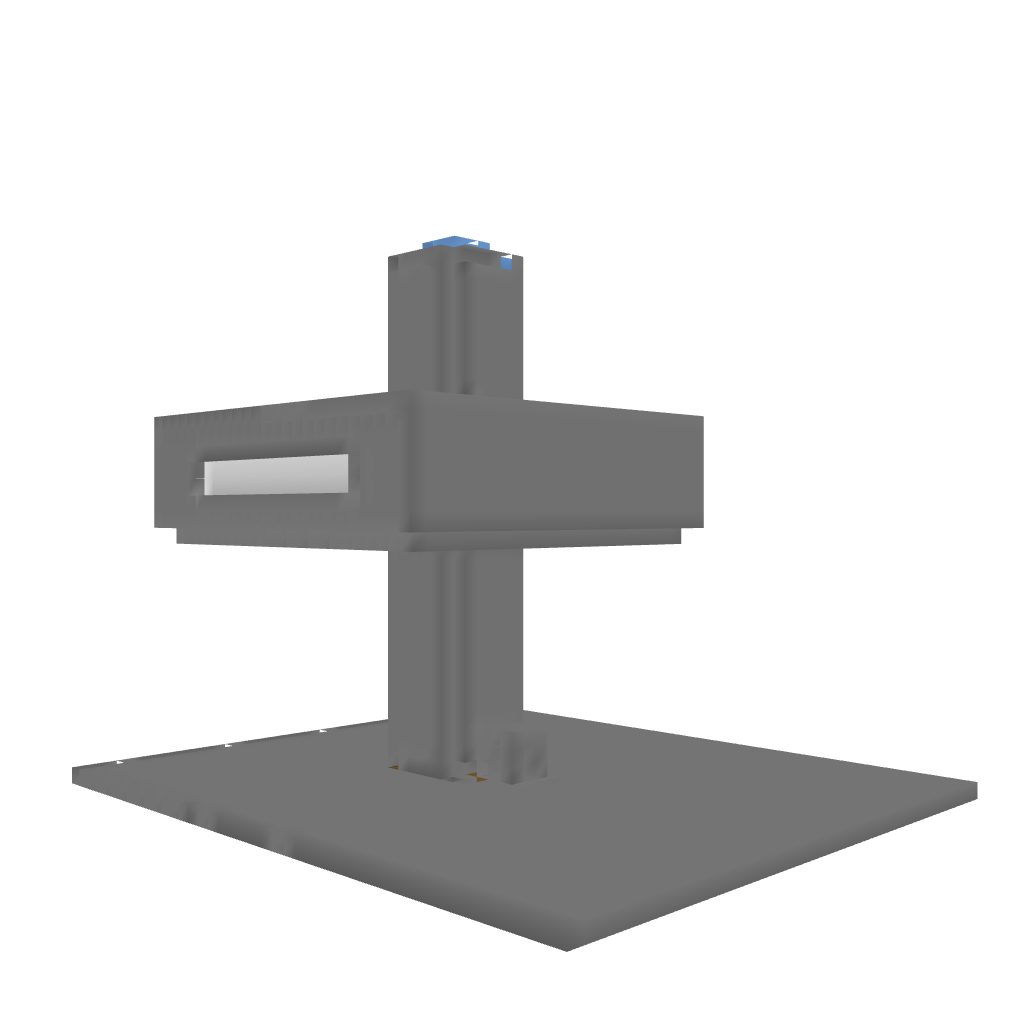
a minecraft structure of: castle bad low quality